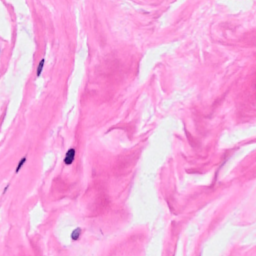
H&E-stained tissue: Breast